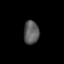
Tissue: prostate
Cell type: Myeloid cells
Senescence score: 0.3579
Nuclear area (px): 354
Mean DAPI intensity: 91.986